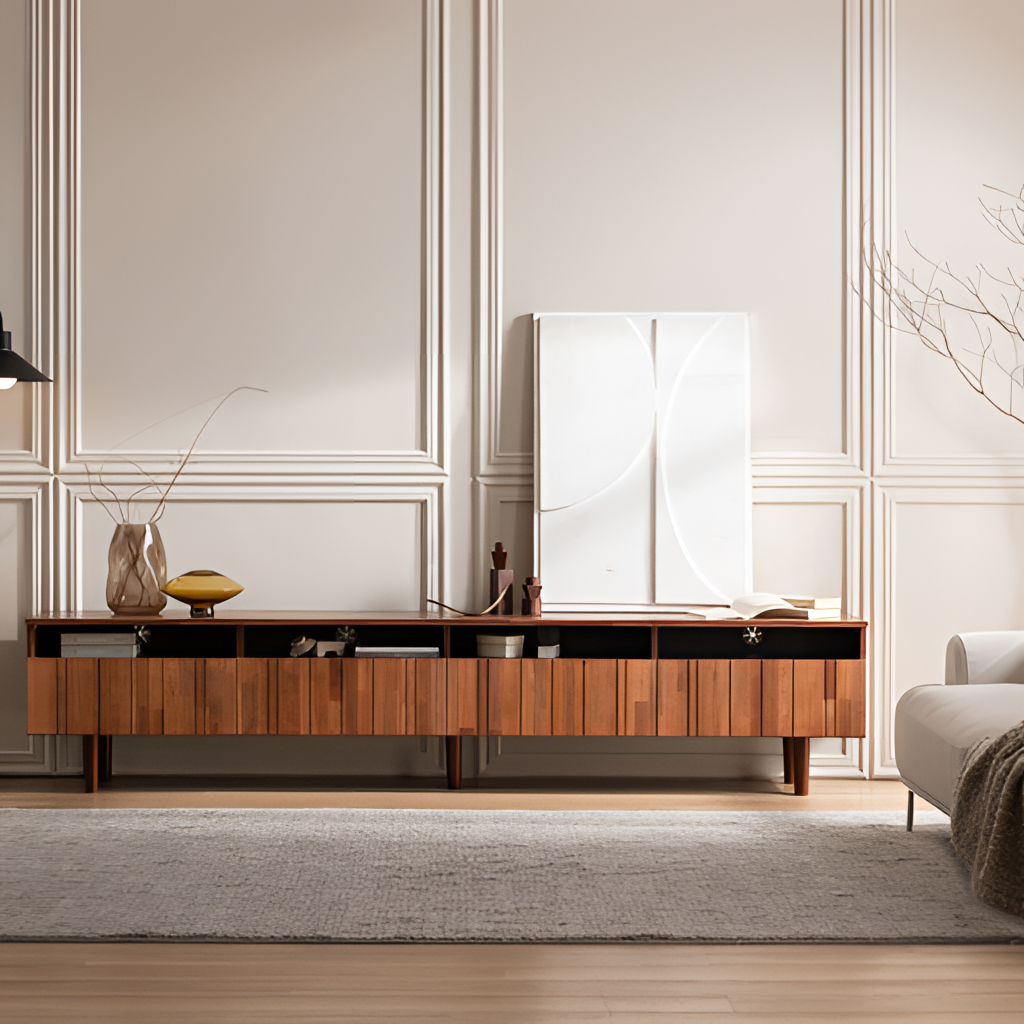
wood console table, living room, beige wood flooring, with plank pattern, modern, beige paint wallpaper, with solid pattern